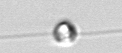
Label: flagellate